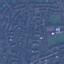
Label: Residential